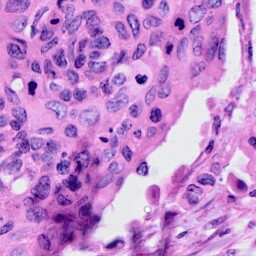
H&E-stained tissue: Cervix